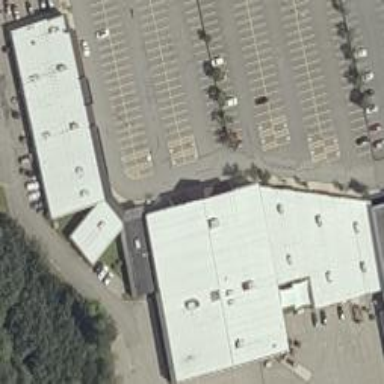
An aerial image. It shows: Mall building.